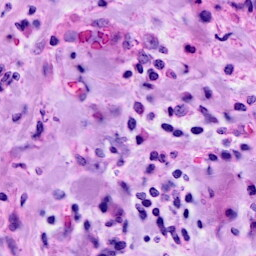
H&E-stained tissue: Breast